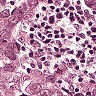
Metastatic tissue present: yes